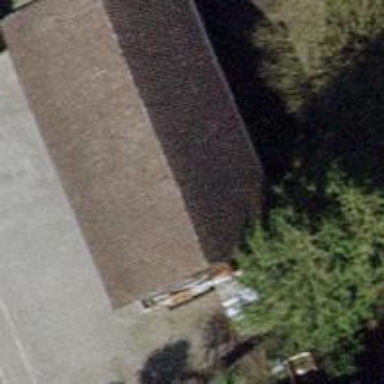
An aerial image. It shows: Shed building.